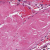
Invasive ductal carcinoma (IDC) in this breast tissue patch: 1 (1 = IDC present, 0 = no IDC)